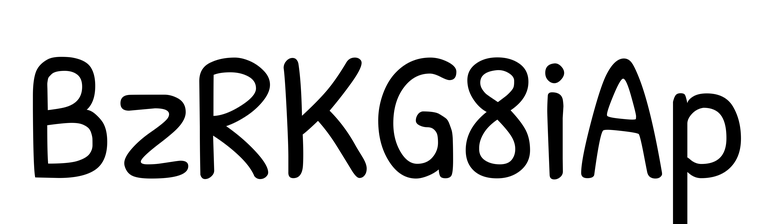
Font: PatrickHand-Regular